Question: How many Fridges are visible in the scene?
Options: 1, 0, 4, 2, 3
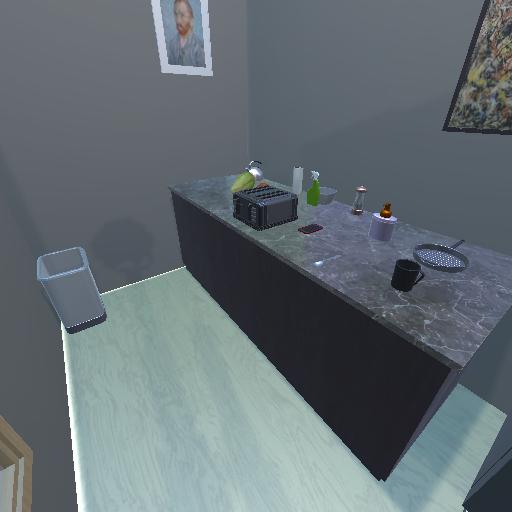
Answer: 1